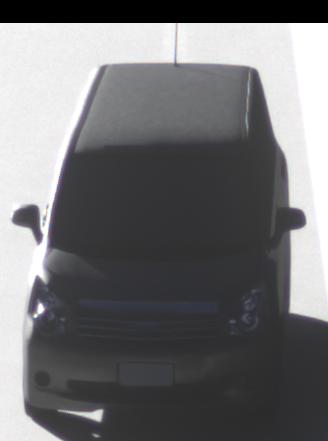
Make: Toyota
Model: Noah
Detailed model: Voxy R70G
Model produced from: 2007
Model produced until: 2013
Doors: 5
Color: gray
Road condition: dry road
Daytime: sunrise or sunset
Contrast: medium contrast